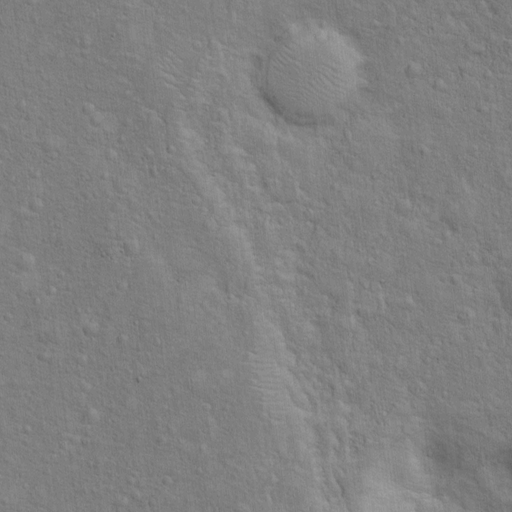
Classes present: Background, Cone